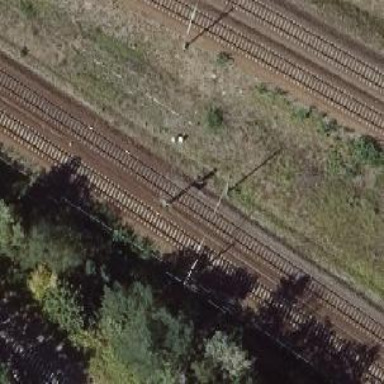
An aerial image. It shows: Railway signal.